Field crop: tomato
Growth stage: 1
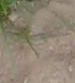
Species: cyperus